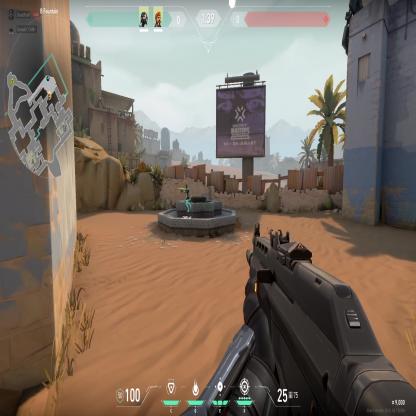
Label: teammate